Field crop: tomato
Growth stage: 1
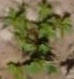
Species: portulaca